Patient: sex M, age 71
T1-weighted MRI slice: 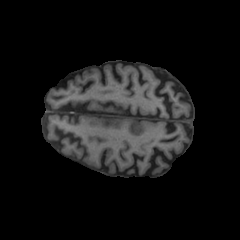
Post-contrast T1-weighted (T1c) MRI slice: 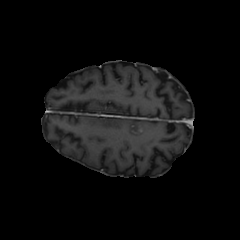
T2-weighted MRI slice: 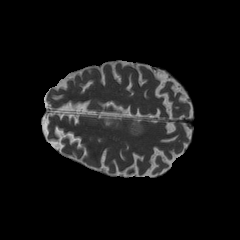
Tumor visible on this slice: yes
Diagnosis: Glioblastoma, IDH-wildtype
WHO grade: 4